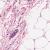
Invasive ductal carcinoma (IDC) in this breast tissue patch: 0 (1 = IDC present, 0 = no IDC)